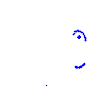
Particle: kaon